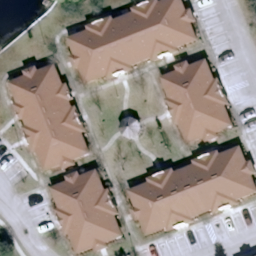
Label: residential